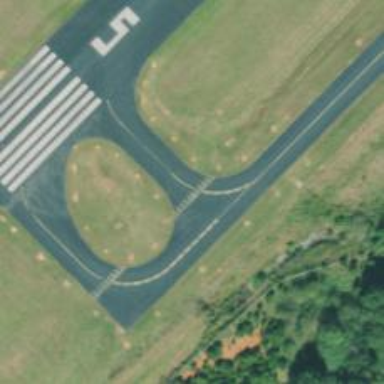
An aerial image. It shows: View of taxiway at the airport.